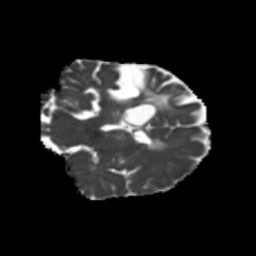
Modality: MD
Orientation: coronal
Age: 46
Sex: male
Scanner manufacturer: siemens
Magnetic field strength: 3 T
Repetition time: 5.25 s
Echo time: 0.08 s